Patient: sex F, age 54
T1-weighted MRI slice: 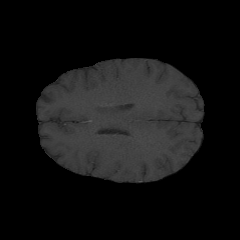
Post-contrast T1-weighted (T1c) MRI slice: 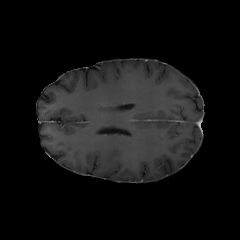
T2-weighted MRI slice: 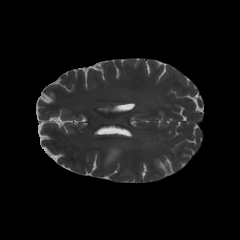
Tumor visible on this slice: yes
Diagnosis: Glioblastoma, IDH-wildtype
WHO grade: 4